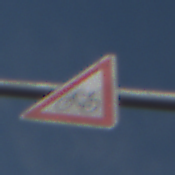
Verkehrszeichen: RadverkehrRechts
Umgebung: Outdoor, Nature
Tageszeit: MorningAfternoon
Wetter: PartlyCloudy
Licht: Natural
Jahreszeit: NotSpecified
Kontrast: HighContrast